Question: I'm currently trying to use this CSS to set up a wraparound banner type deal on a website theme I'm working on:
<URL>
I've pretty much copied verbatim what's shown on the mentioned site:
(CSS)
'''
header {
position: relative;
margin: 0 -10px;
text-align: center;
padding: 10px;
background-color: #bb0000;
color: white;
text-shadow: 2px 2px 0 black;
}
header:before,
header:after {
content: '';
border-top: 10px solid #660000;
position: absolute;
bottom: -10px;
}
header:before {
border-left: 10px solid transparent;
}
header:after {
border-right: 10px solid transparent;
}
'''
(HTML)
'''
<body>
<div class="page-container">
<header>
<img src="logo1.png" />
</header>
</div>
</body>
'''
But it's not working as expected. This is what I'm getting when I look at the page in a browser:

As you can see, the "wraparound" sections exist, but are not positioned correctly, and I'm not sure why that is. Any help would be fantastic.
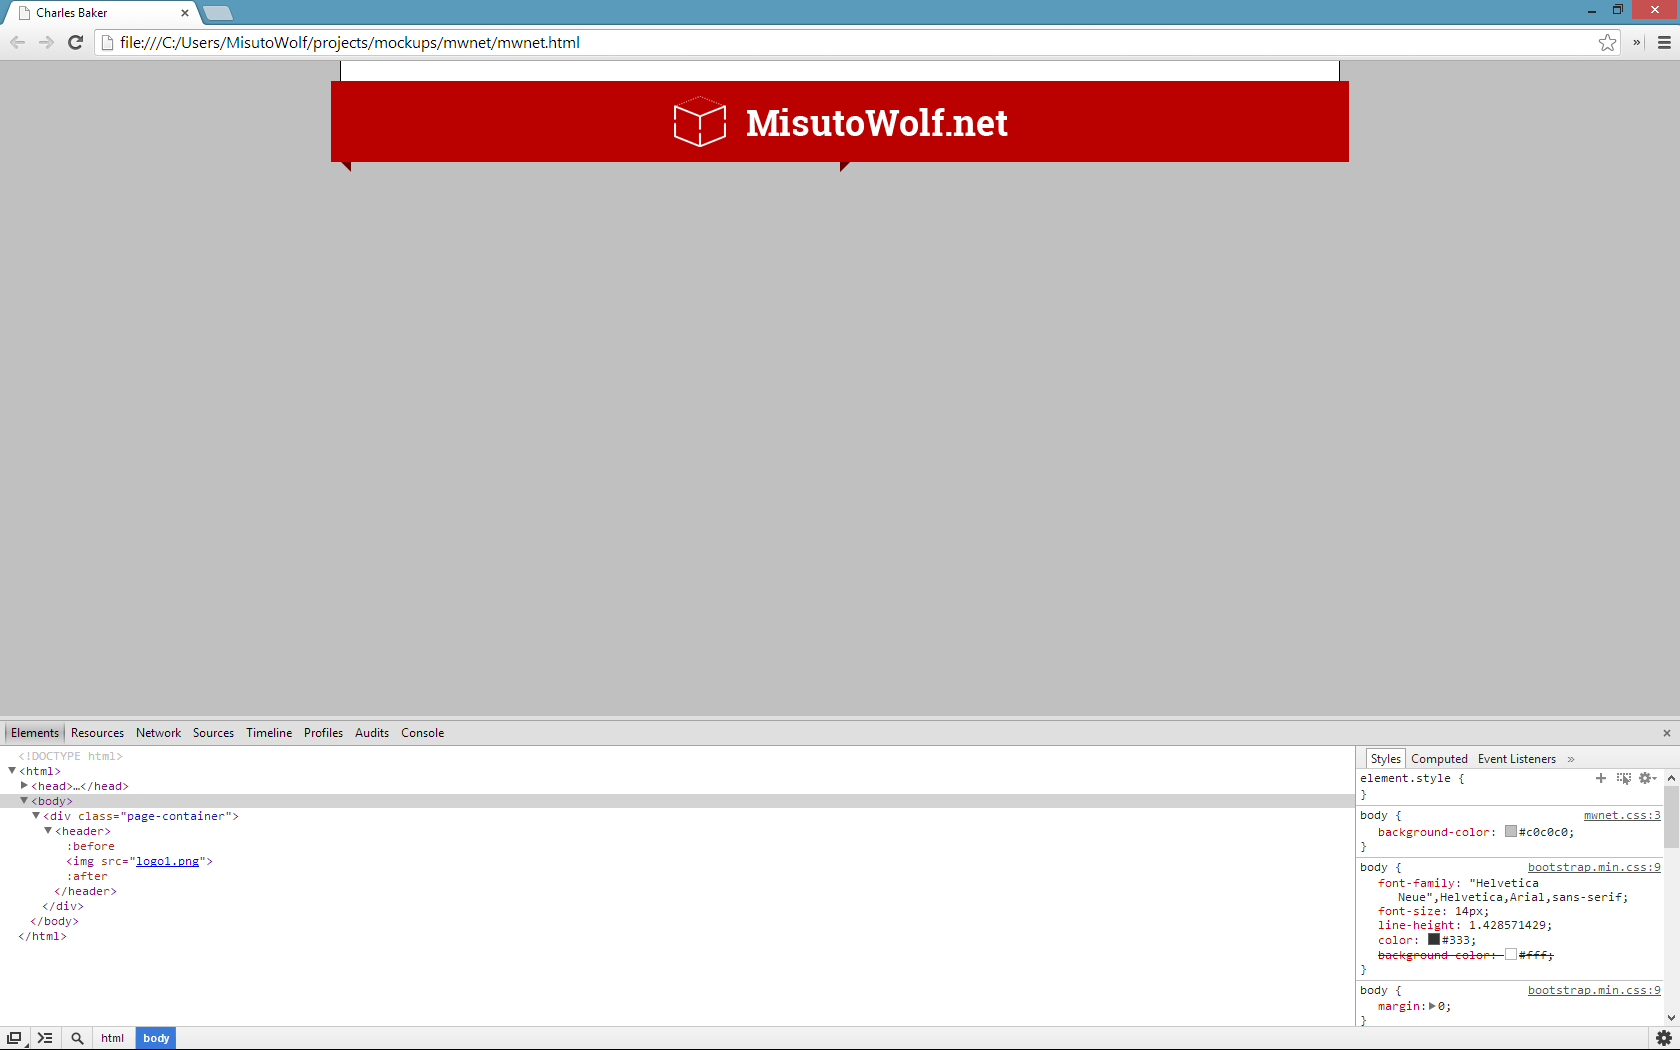
Answer: You missed the 'left' and 'right' property:
'''
header:before {
border-left: 10px solid transparent;
left: 0;
}
header:after {
border-right: 10px solid transparent;
right: 0;
}
'''
## jsFiddle